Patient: sex M, age 54
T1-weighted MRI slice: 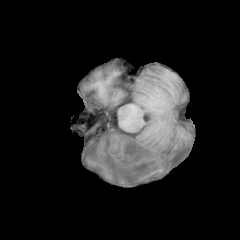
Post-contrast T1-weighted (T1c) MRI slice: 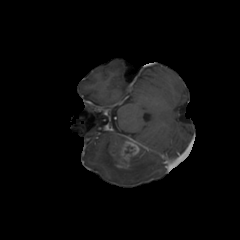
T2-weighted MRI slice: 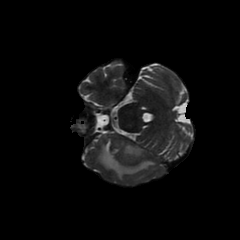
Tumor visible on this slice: yes
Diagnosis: Glioblastoma, IDH-wildtype
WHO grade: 4